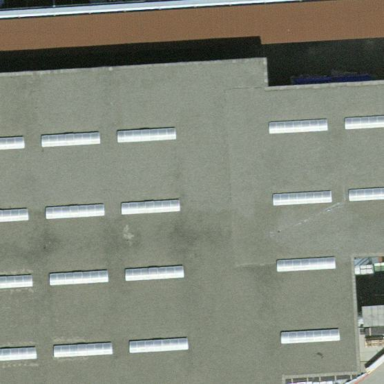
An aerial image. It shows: Industrial building housing shop that specializes in building materials.